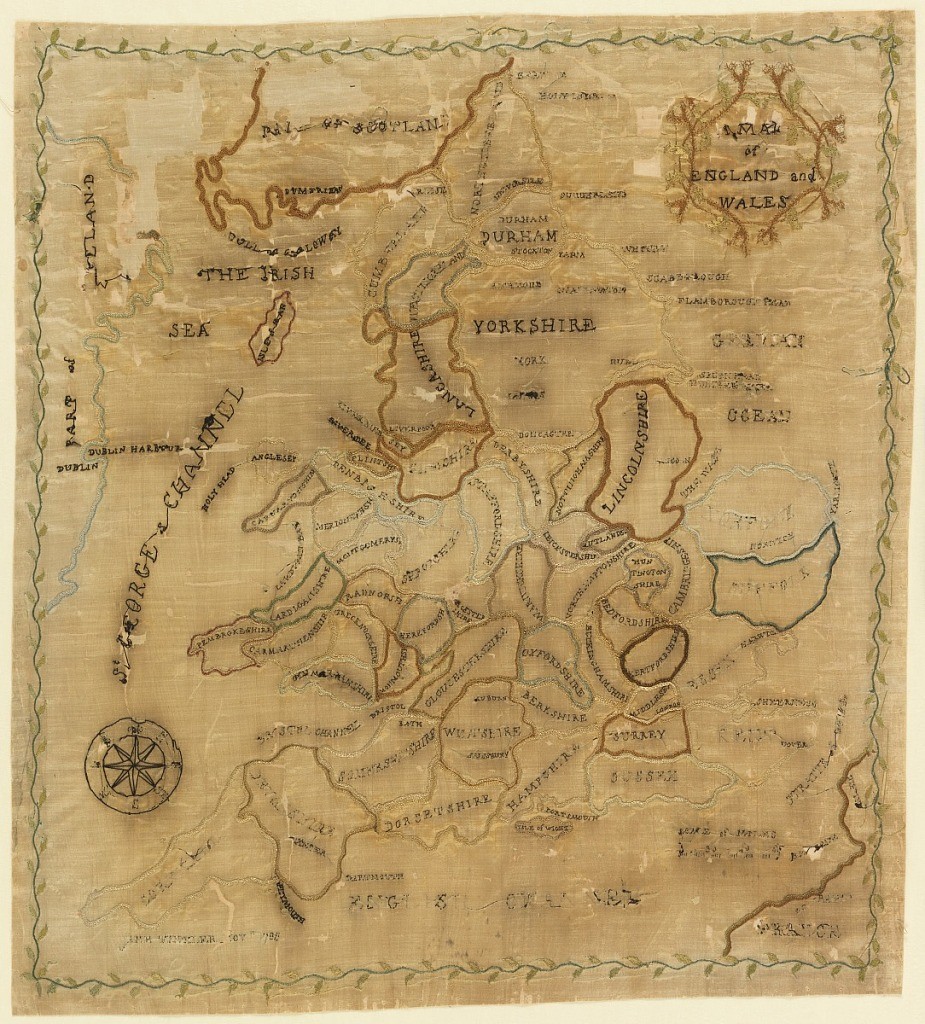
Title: Map sampler
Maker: Jane Tinkler
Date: ca. 1780
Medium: silk Technique:
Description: A signed map of England and Wales in very poor condition.